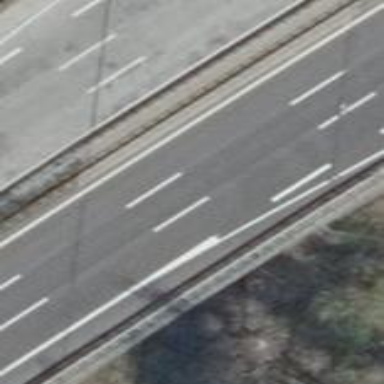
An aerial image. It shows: It's motorway area.